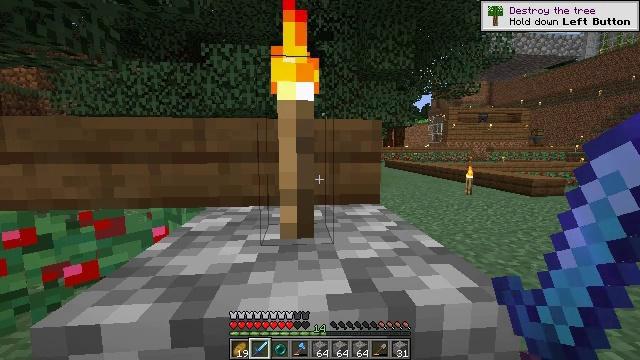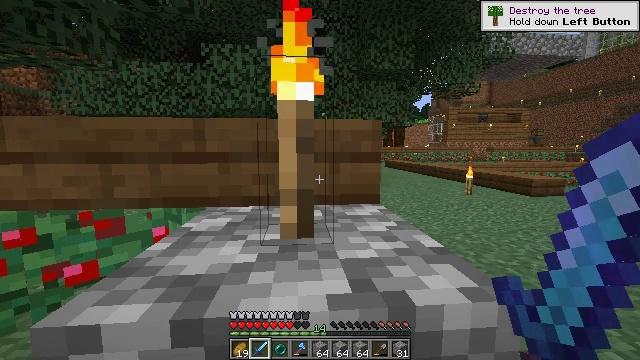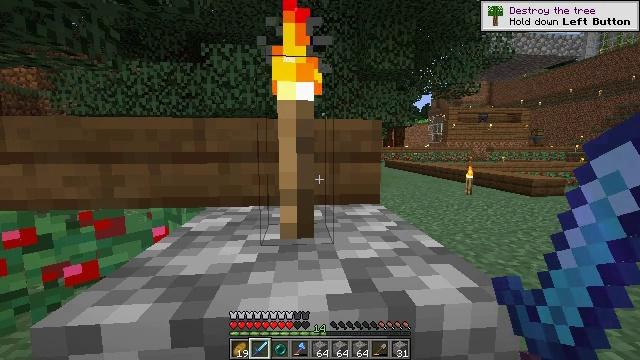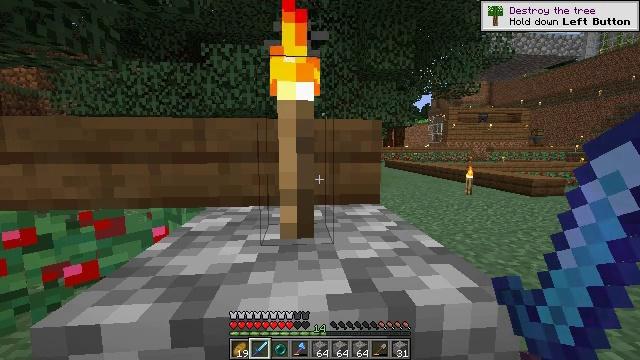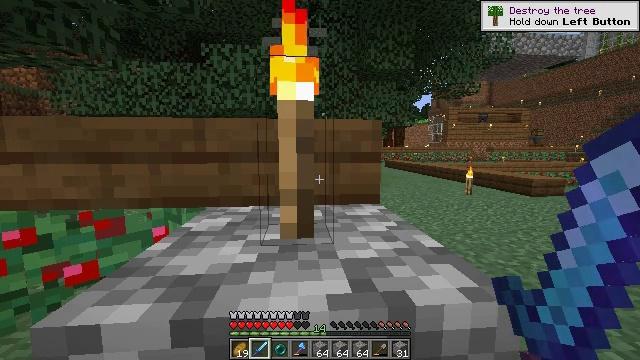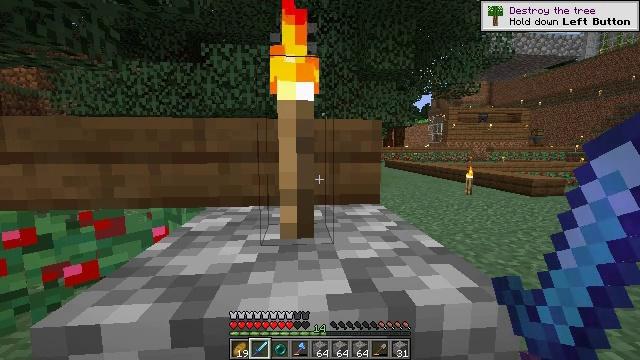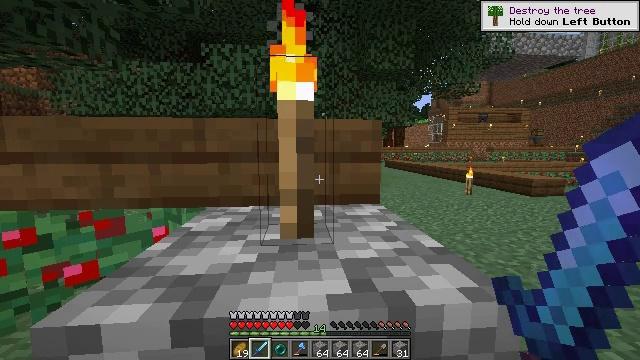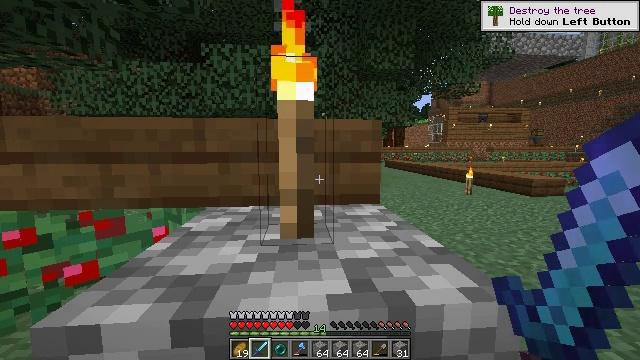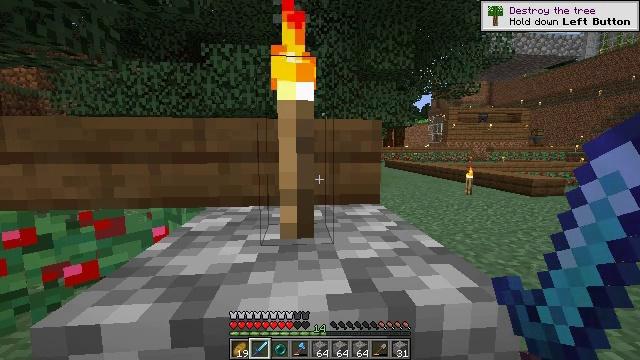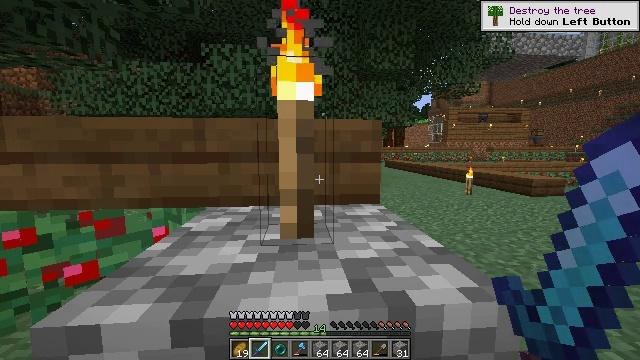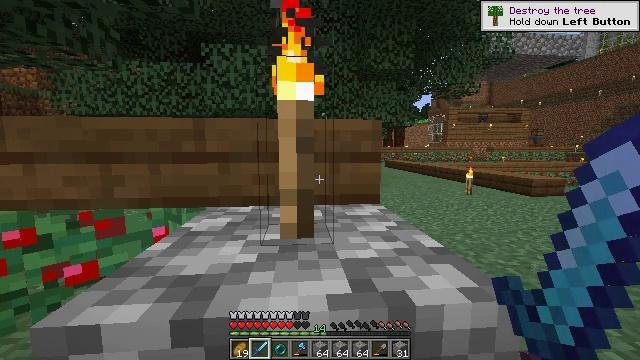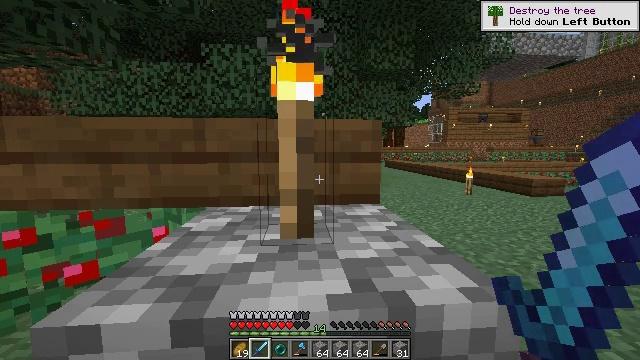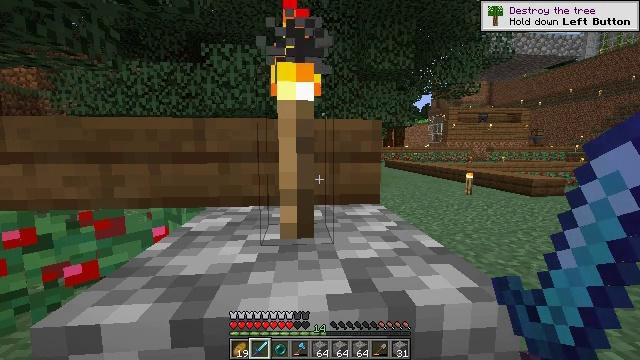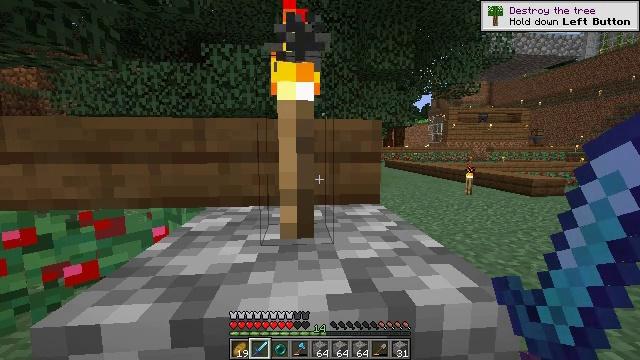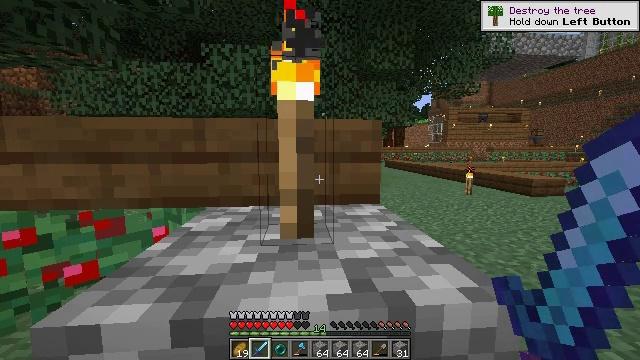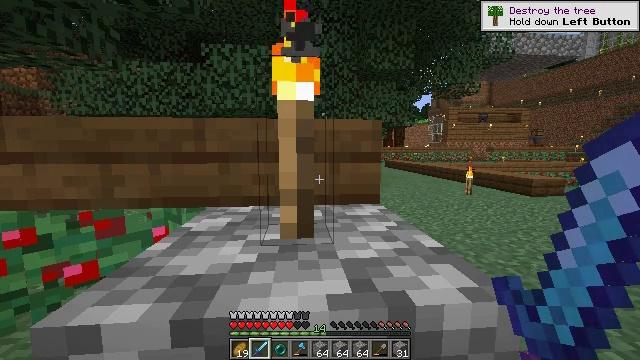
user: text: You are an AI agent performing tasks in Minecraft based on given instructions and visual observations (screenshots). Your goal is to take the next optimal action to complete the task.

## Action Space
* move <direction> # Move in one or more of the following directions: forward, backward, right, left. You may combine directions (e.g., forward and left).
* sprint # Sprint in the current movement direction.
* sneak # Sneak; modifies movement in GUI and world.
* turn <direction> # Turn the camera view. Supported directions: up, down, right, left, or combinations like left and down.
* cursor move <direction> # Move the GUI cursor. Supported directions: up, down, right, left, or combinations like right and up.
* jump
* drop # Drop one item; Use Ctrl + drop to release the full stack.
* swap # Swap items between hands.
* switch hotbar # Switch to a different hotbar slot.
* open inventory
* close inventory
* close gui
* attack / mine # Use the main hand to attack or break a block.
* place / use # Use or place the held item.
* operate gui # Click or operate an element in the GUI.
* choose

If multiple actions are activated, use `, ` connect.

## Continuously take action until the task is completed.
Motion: motion action
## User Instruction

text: Gather the torch from its position.
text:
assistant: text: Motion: no_op
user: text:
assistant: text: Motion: no_op
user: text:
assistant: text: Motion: no_op
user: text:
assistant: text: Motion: no_op
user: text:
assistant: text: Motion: no_op
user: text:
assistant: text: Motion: no_op
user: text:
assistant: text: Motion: no_op
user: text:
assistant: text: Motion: no_op
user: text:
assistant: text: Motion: no_op
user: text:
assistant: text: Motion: no_op
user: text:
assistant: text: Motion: no_op
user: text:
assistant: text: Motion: no_op
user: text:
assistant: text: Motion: no_op
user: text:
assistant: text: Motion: no_op
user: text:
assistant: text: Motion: no_op
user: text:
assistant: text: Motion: no_op
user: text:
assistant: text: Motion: no_op
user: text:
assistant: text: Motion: no_op
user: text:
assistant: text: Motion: no_op
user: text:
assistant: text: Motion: no_op
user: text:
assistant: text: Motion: no_op
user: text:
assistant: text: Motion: no_op
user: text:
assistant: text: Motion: no_op
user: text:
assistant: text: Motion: no_op
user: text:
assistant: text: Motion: no_op
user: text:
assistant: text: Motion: no_op
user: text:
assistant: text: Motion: no_op
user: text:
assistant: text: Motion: no_op
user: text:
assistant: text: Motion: no_op
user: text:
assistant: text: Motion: no_op